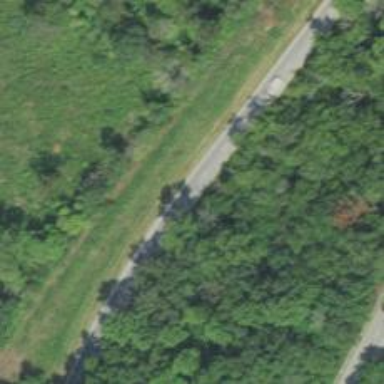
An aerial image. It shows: This image shows trunk highway that functions as expressway.